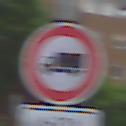
Verkehrszeichen: VerbotFuerKraftfahrzeugeUeberDreiKommaFuenfTonnen
Zusatzzeichen unten: ZeitangabenMitBeschraenkungAufWochentage4
Umgebung: Outdoor, Urban
Tageszeit: MorningAfternoon
Wetter: Overcast
Licht: Natural
Jahreszeit: NotSpecified
Kontrast: LowContrast